Question: I have WPF application, In one of My WPF form has TextBlock. I placed TextBlock inside ScrollViewer for providing scrolling functionality. I want Border on TextBlock so, I have written following code in 'XAML'.
'''
<ScrollViewer Margin="230,32,12,147">
<Border BorderThickness="1" BorderBrush="Black">
<TextBlock Name="textBlock1"></TextBlock>
</Border>
</ScrollViewer>
'''
With scrollBar GUI displayed like below.

Bottom Border display on scroll down to the TextBlock. User Experience is not good for this design. So, I tried with below code but Border is not displaying.
'''
<Border BorderThickness="1" BorderBrush="Black">
<ScrollViewer Margin="230,32,12,147">
<TextBlock Name="textBlock1"></TextBlock>
</ScrollViewer>
</Border>
'''
How I can display Border When TextBlock placed inside ScrollViewer?
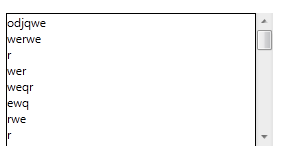
Answer: Set border in ScrollViewer control!
'''
<ScrollViewer Margin="230,32,12,147" BorderThickness="5">
<TextBlock Name="textBlock1"></TextBlock>
</ScrollViewer>
'''
In properties window, expand 'Other' group and set 'BorderThickness'
Next code works well:
'''
<ScrollViewer Height="116" Margin="115,112,0,0" Width="269">
<Border BorderBrush="Silver" BorderThickness="5" Height="100" Width="200">
<TextBlock Height="69" Name="textBlock1" Text="TextBlock" />
</Border>
</ScrollViewer>
'''

Code example for outside border:
'''
<Border BorderBrush="Silver" BorderThickness="5" Height="100" HorizontalAlignment="Left" Margin="167,104,0,0" Name="border1" VerticalAlignment="Top" Width="200">
<ScrollViewer Height="83" Name="sv" Width="184">
<TextBlock Name="textBlock1" Text="TextBlock TextBlockTextBlockTextBlock TextBlock TextBlock TextBlock TextBlock TextBlockTextBlockTextBlock TextBlock TextBlock TextBloc TextBlock TextBlockTextBlockTextBlock TextBlock TextBlock TextBloc TextBlock TextBlockTextBlockTextBlock TextBlock TextBlock TextBloc" TextWrapping="Wrap" />
</ScrollViewer>
</Border>
'''